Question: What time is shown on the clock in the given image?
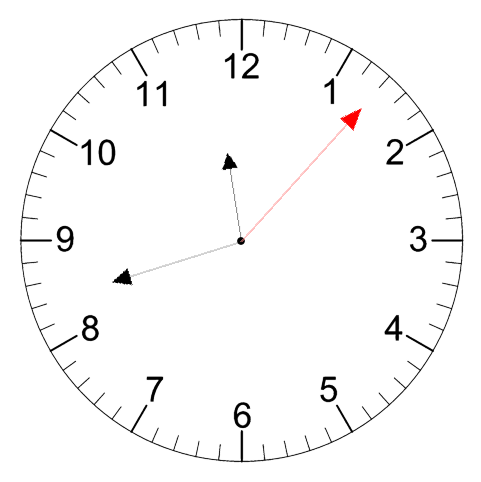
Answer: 11:42:07